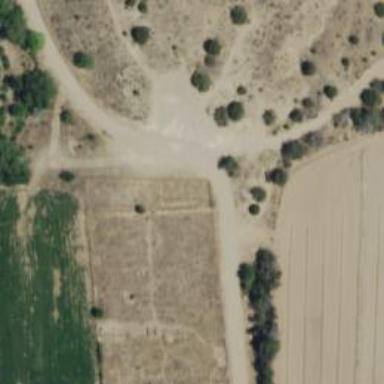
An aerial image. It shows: Historic wayside cross.